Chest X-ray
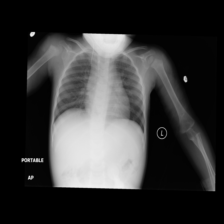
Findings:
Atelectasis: negative
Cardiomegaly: negative
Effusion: negative
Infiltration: negative
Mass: negative
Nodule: negative
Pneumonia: negative
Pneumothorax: negative
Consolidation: negative
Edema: negative
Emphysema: negative
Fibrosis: negative
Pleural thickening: negative
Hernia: negative